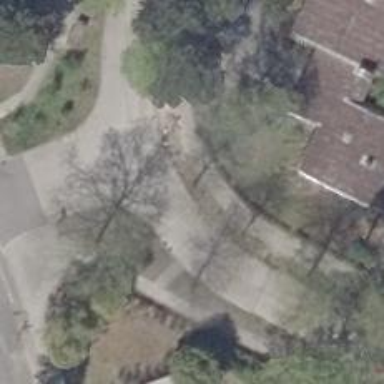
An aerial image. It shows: Avenue lined with deciduous broadleaved trees.